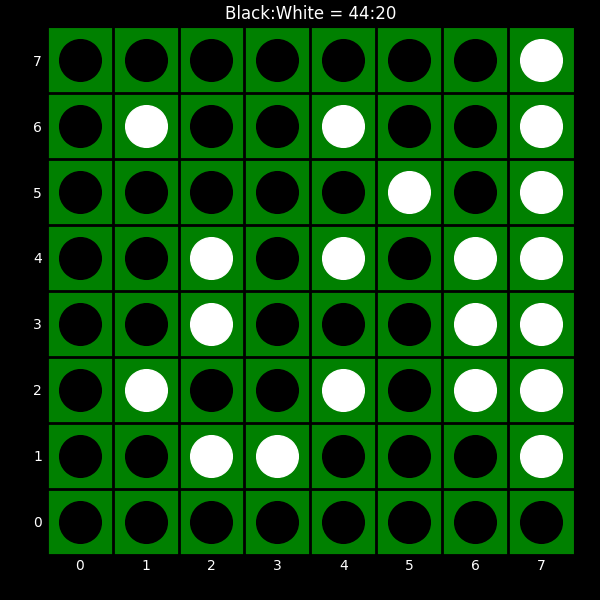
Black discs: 44
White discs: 20